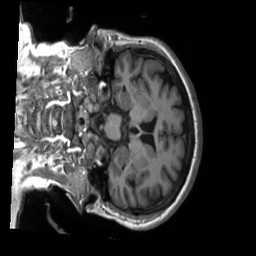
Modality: T1w
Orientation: coronal
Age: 64
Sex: female
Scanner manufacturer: siemens
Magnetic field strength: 3 T
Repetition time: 2.53 s
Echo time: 0.00219 s